Interaction volume radius: 5 \u00c5
Interaction volume height: 20 \u00c5
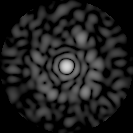
Disorder parameter: 0.852